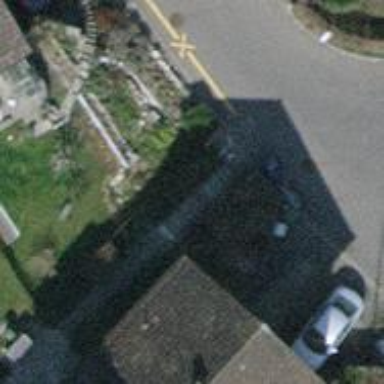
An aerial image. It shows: Set of steps on the road.